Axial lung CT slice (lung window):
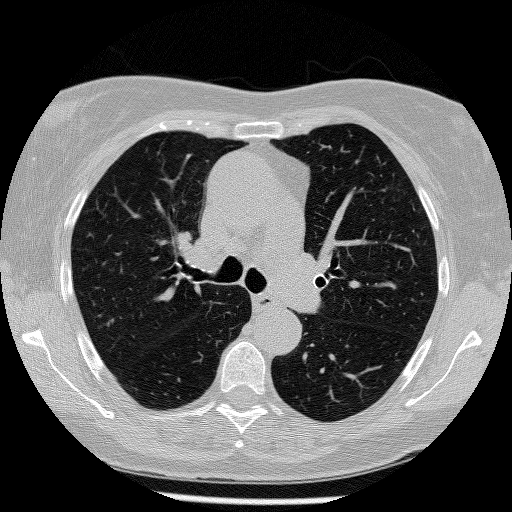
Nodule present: no